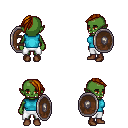
a pixel art fantasy rpg character, female body template, orc, green skin, teal sleeveless shirt, white pants, brunette long mohawk hairstyle, brown shoes, shield, four views (front, back, left, right), 2x2 character sprite sheet, small pixel art, hard edges, no anti-aliasing